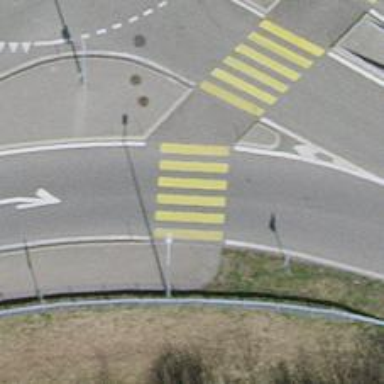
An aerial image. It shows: Marked zebra crossing with island in the middle.